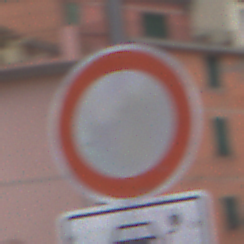
Verkehrszeichen: VerbotFahrzeugeAllerArt
Zusatzzeichen unten: MehrspurigeFahrzeugeFrei11
Umgebung: Outdoor, Urban
Tageszeit: Midday
Wetter: Overcast
Licht: Natural
Jahreszeit: NotSpecified
Kontrast: LowContrast